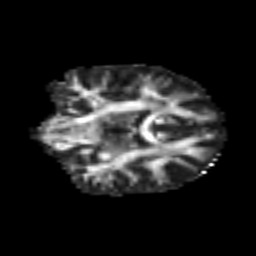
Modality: FA
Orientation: coronal
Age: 23
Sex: male
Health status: healthy